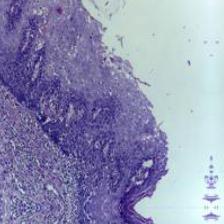
Diagnosis: Normal